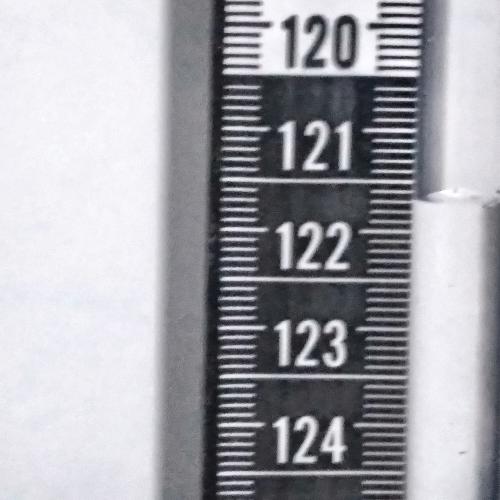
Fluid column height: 121.7 cm